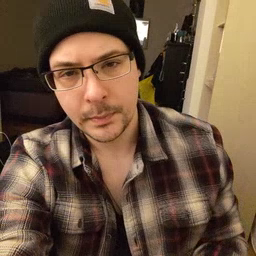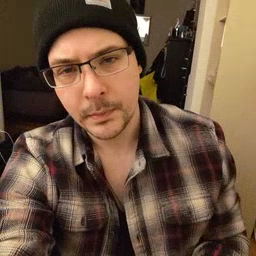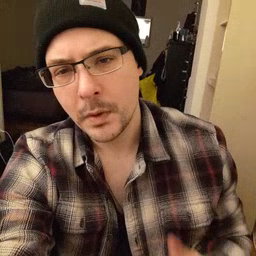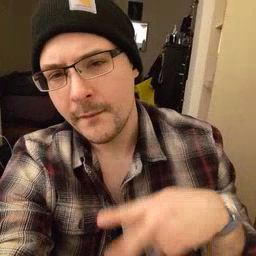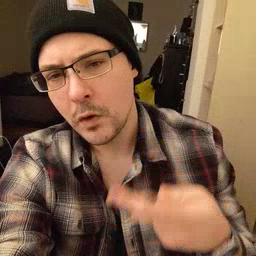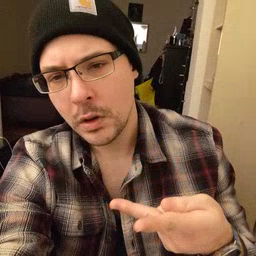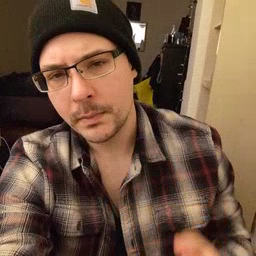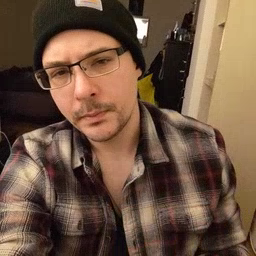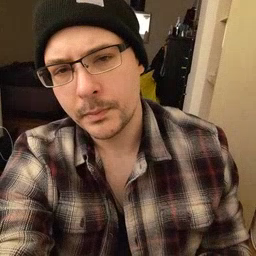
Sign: fall